Interaction volume radius: 10 \u00c5
Interaction volume height: 40 \u00c5
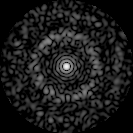
Disorder parameter: 0.8314